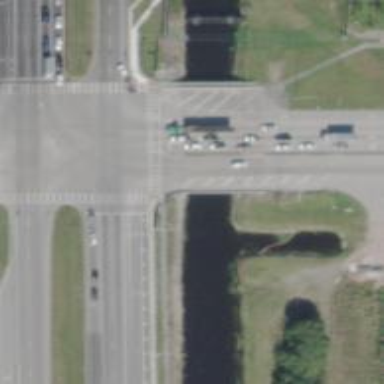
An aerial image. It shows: Uncontrolled road crossing.